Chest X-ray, PA view. Patient: 56 years old, sex F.
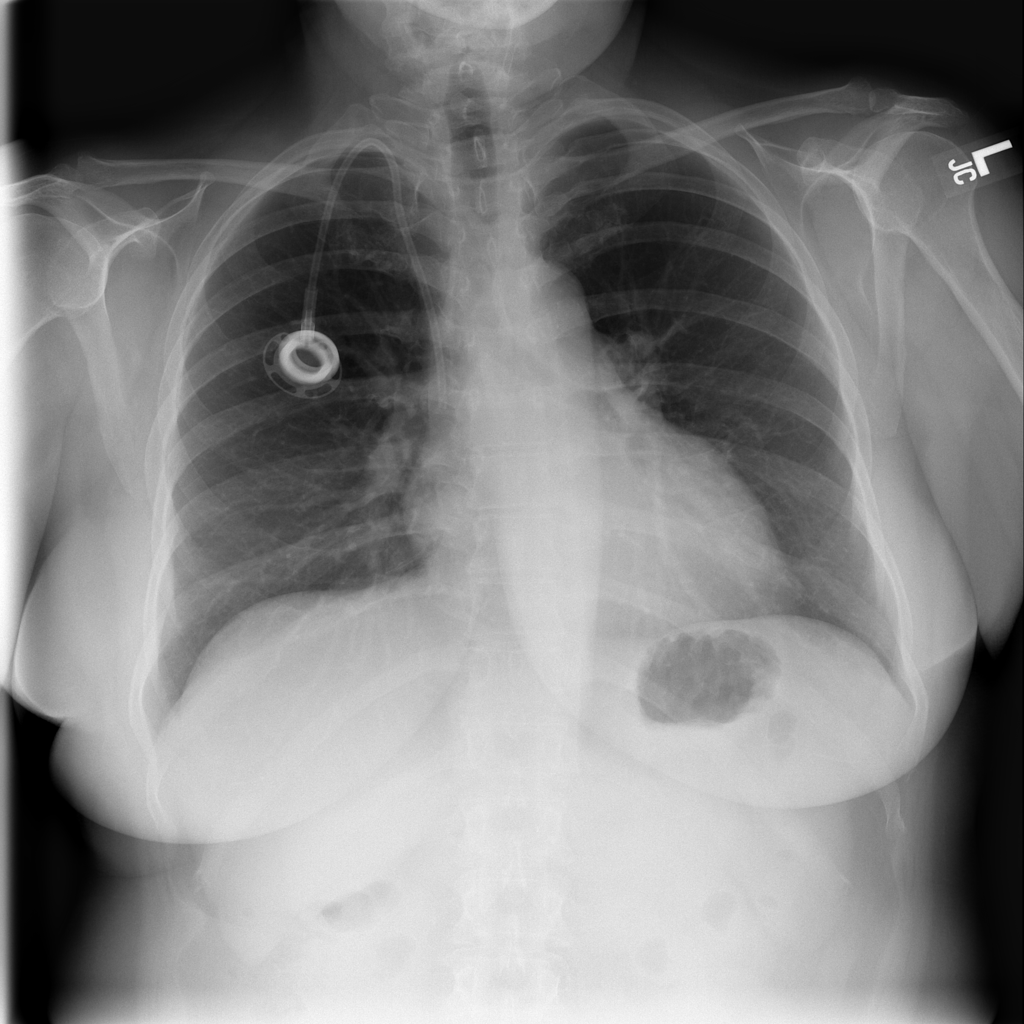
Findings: No Finding